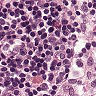
Metastatic tissue present: no